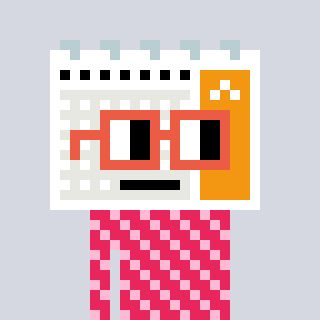
a pixel art character with square orange glasses, a calendar-shaped head and a redpinkish-colored body on a cool background